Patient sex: F
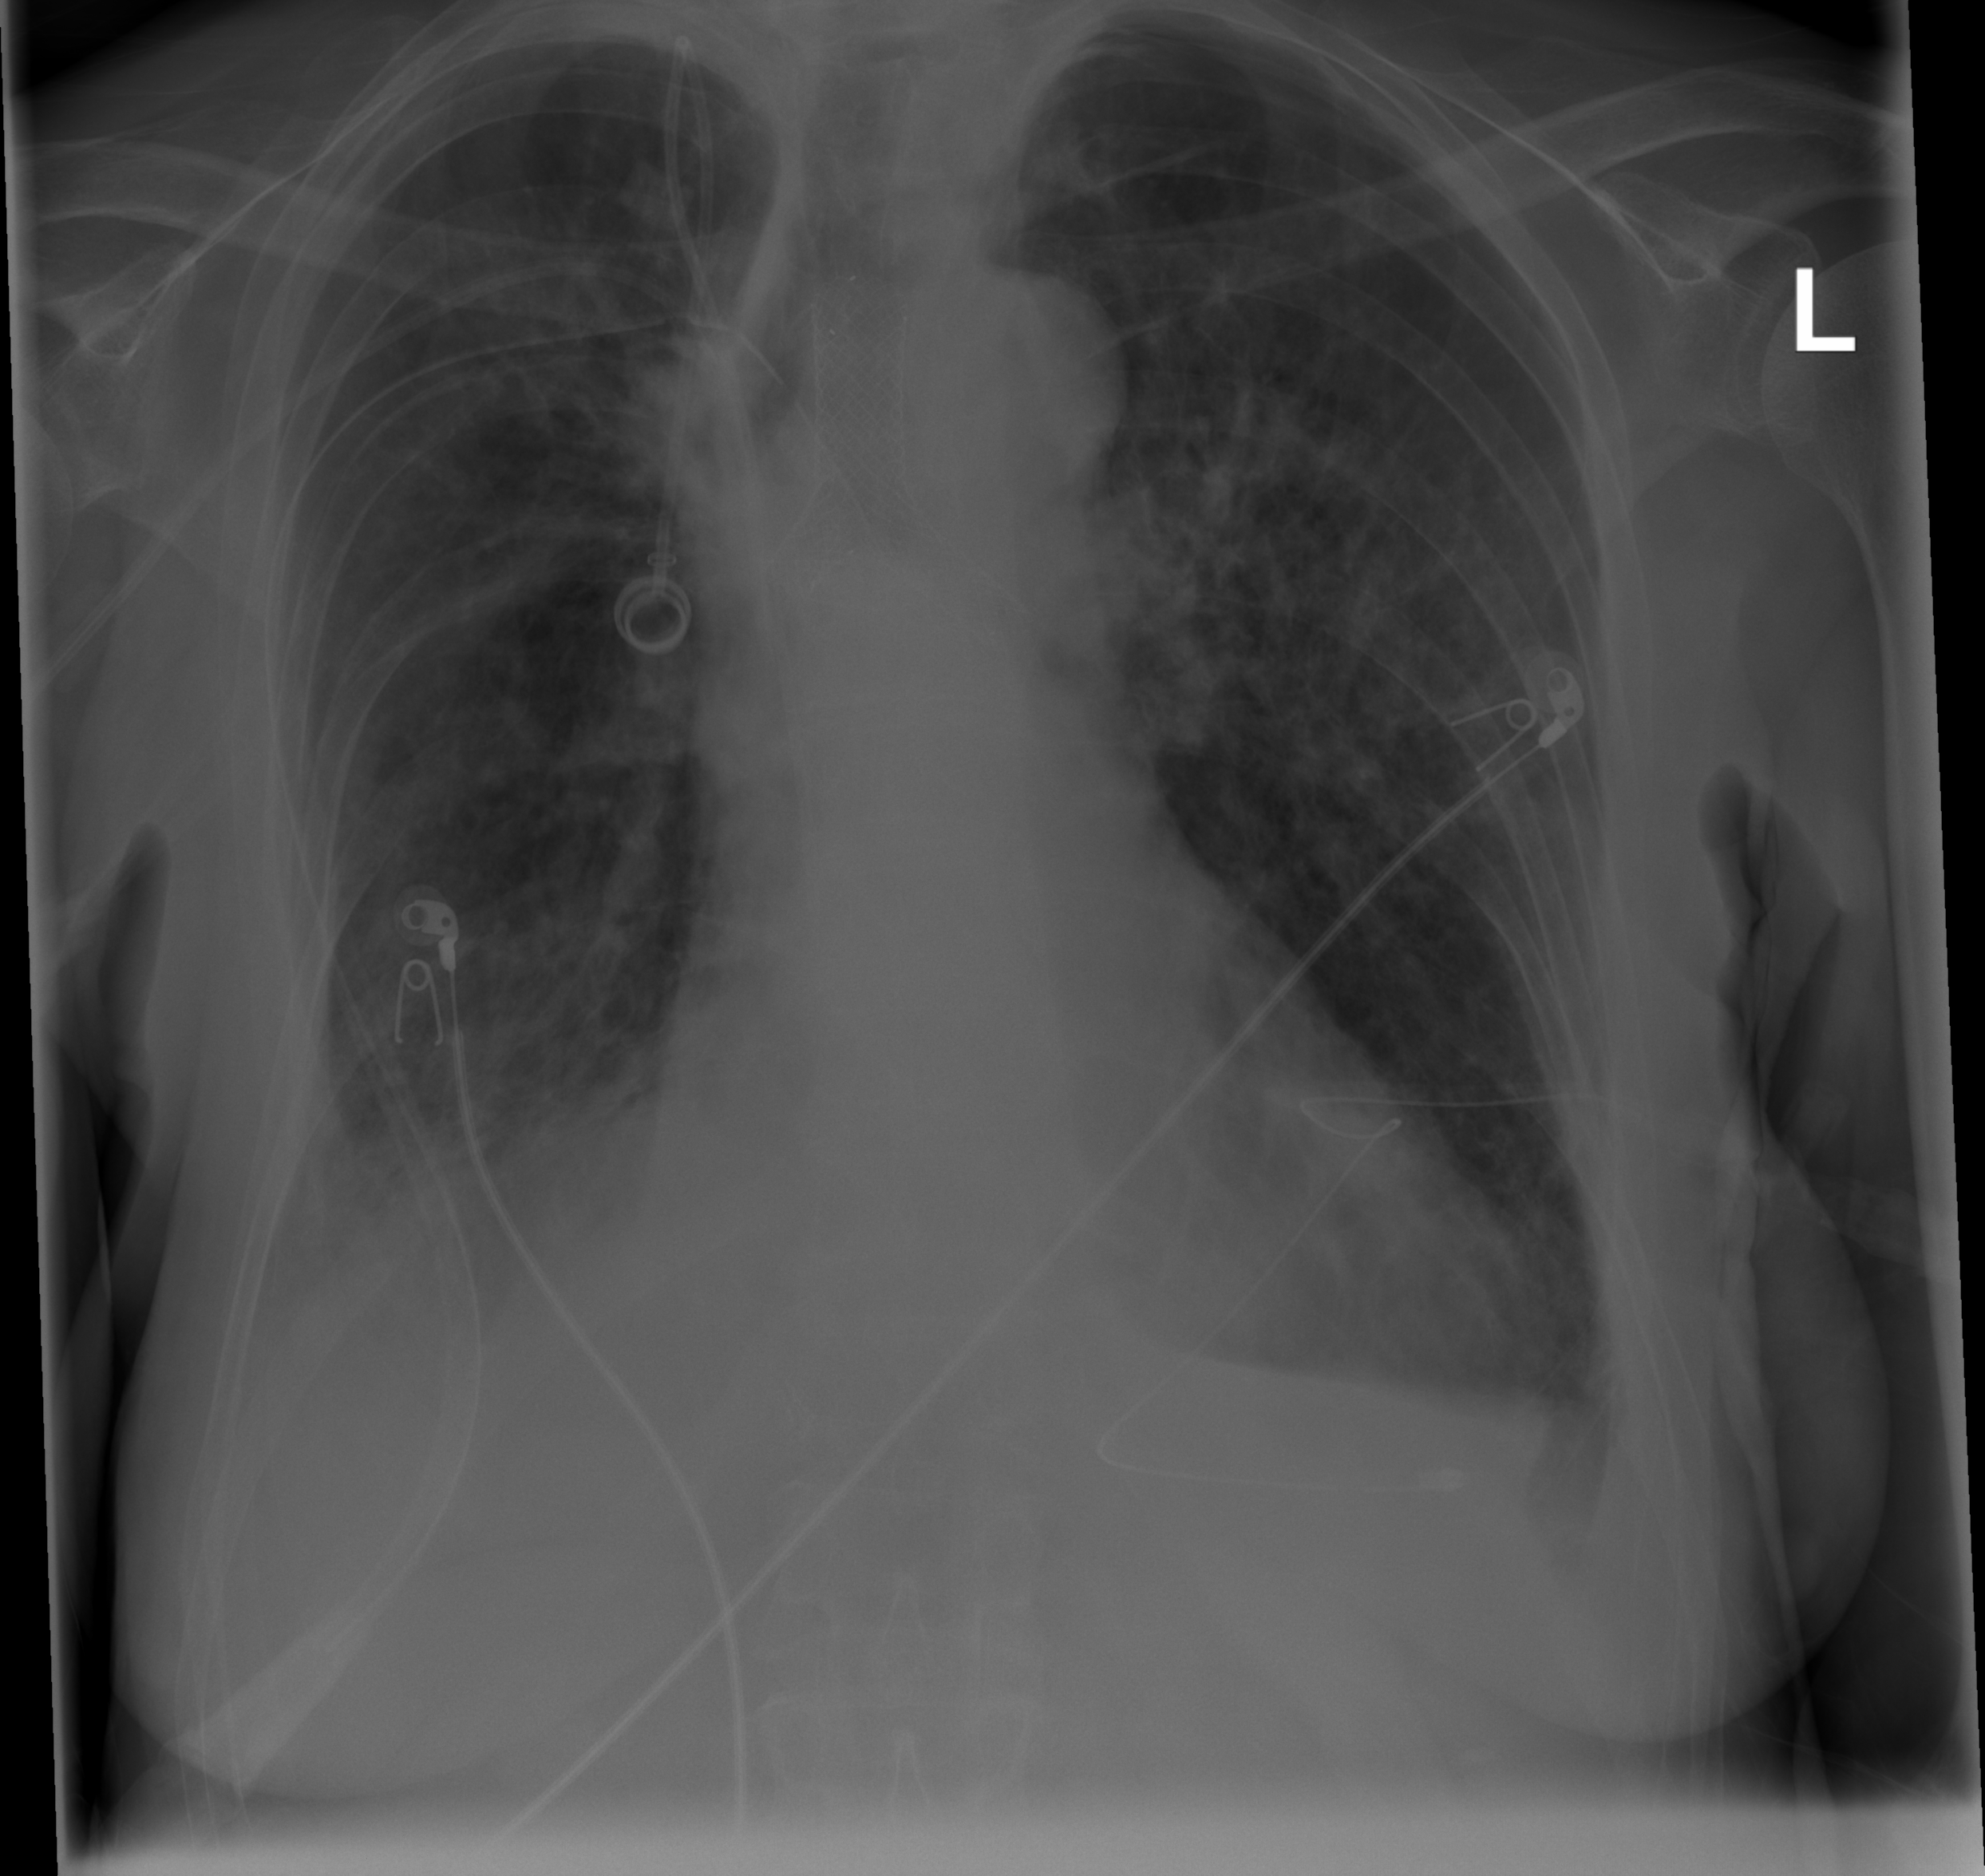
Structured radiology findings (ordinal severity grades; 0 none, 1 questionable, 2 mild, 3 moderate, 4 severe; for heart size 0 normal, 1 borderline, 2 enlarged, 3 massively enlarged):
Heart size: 1
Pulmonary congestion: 0
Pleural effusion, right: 2
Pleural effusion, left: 0
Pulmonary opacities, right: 2
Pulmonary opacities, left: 2
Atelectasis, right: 2
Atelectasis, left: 2